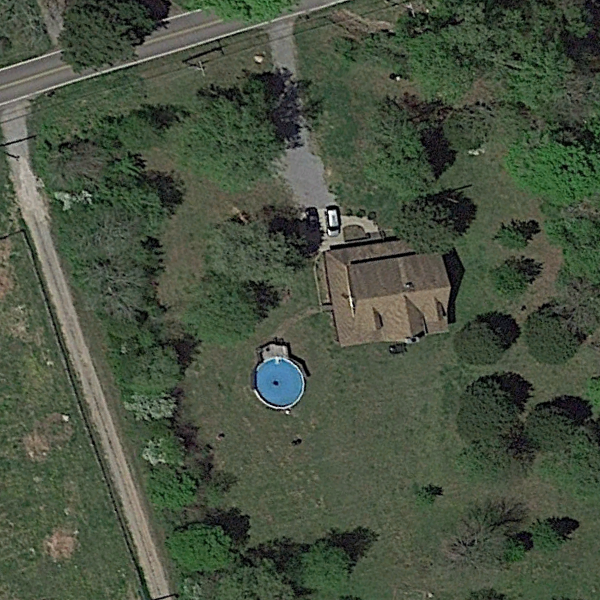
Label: SparseResidential